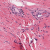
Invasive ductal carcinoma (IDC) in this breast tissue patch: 0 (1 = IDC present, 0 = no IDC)